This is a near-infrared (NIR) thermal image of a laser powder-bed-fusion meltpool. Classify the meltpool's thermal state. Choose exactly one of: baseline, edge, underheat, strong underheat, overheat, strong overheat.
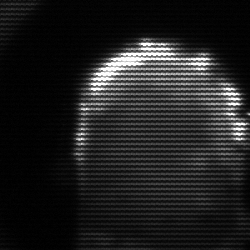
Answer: baseline